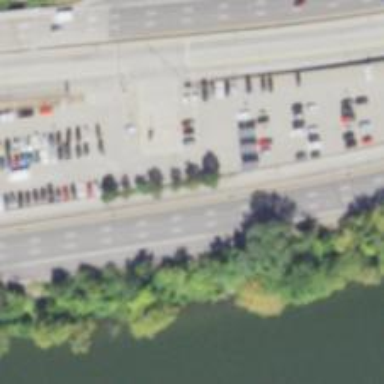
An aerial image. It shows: Emergency bay along the road.